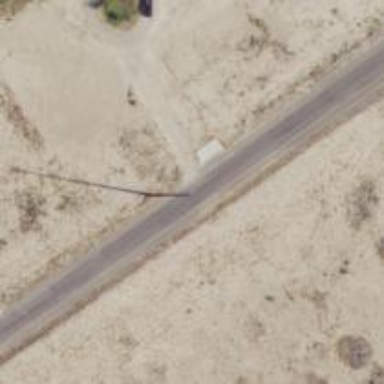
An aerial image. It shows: Power pole.